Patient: sex M, age 64
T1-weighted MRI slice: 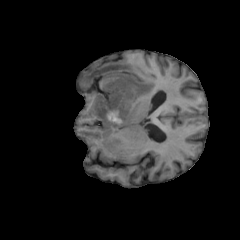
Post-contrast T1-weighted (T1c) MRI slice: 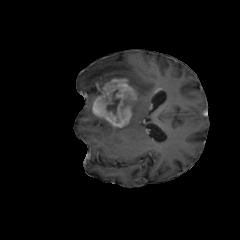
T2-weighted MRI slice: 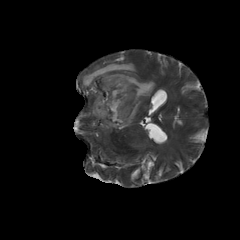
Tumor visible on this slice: yes
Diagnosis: Glioblastoma, IDH-wildtype
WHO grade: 4